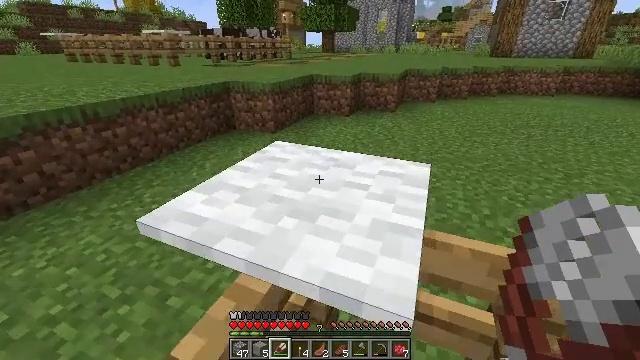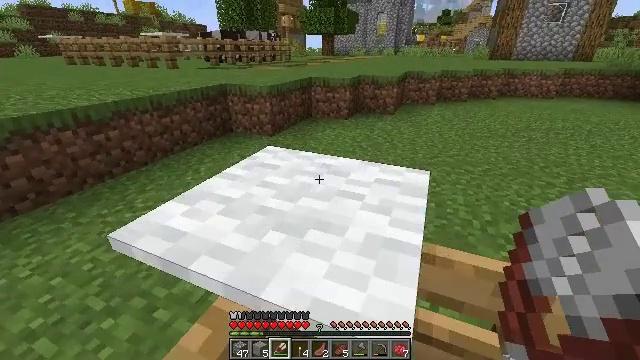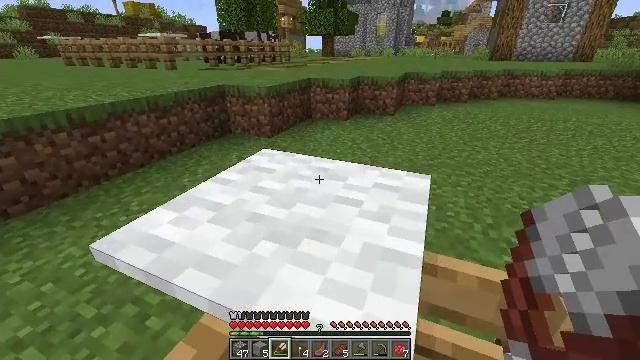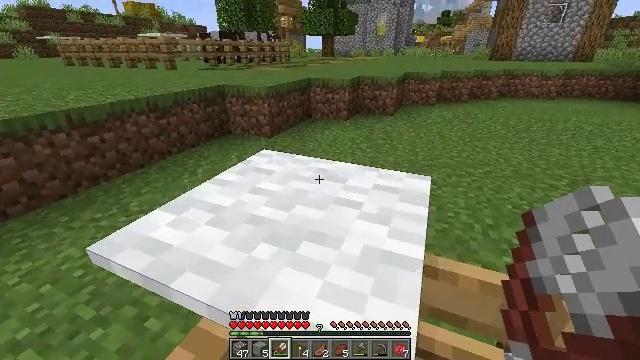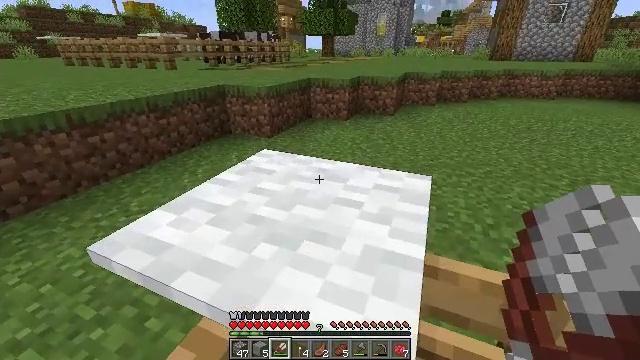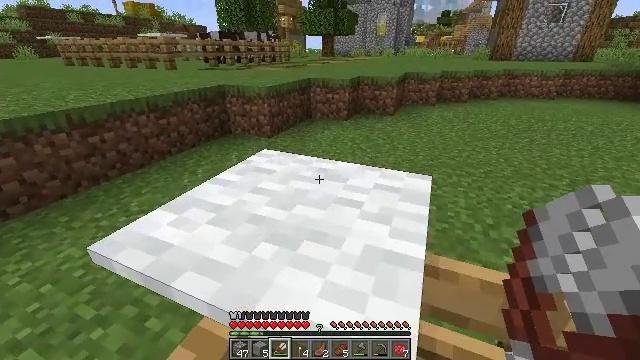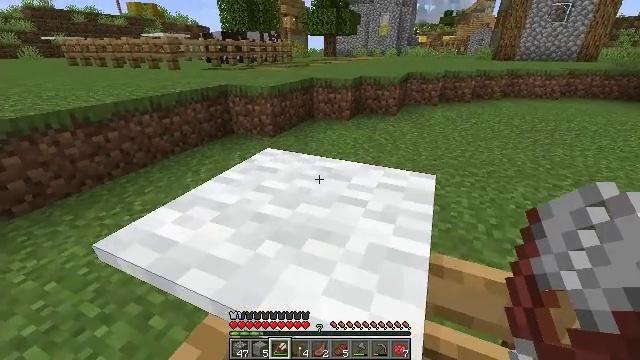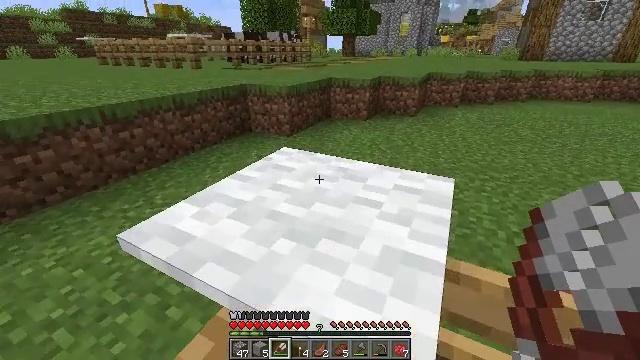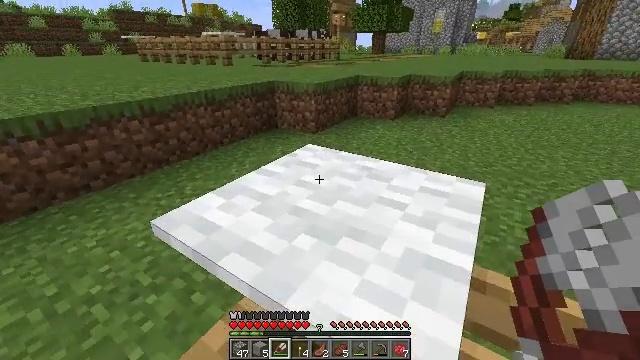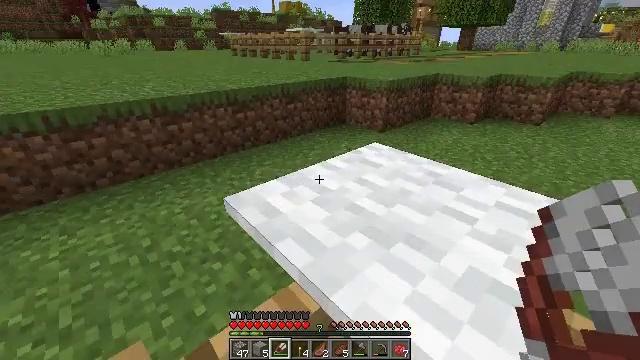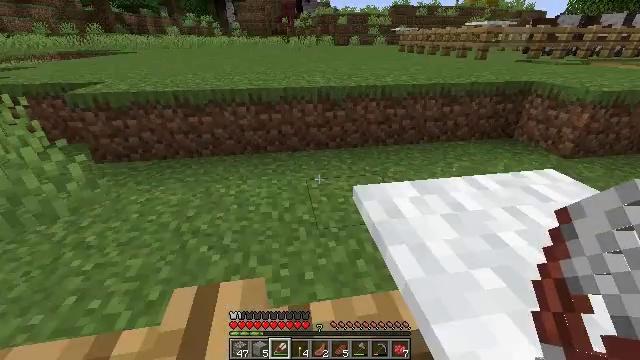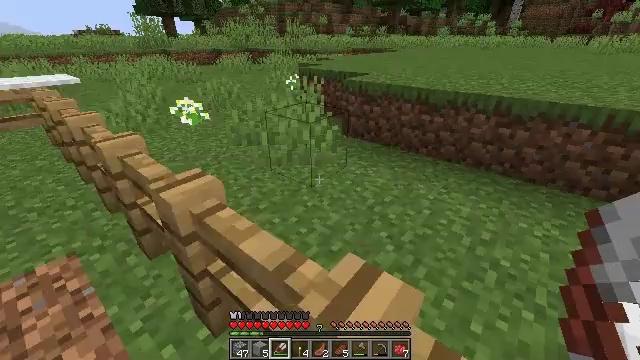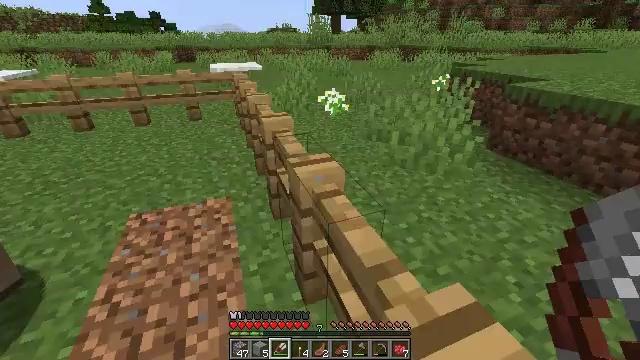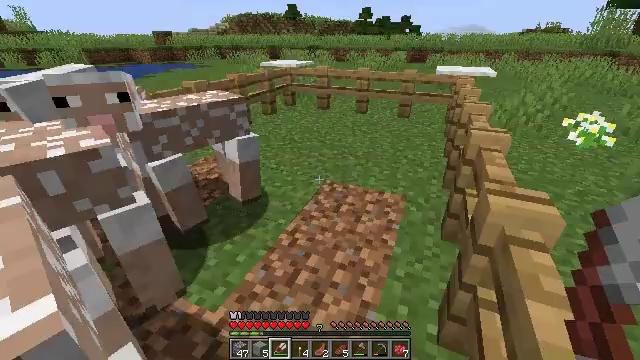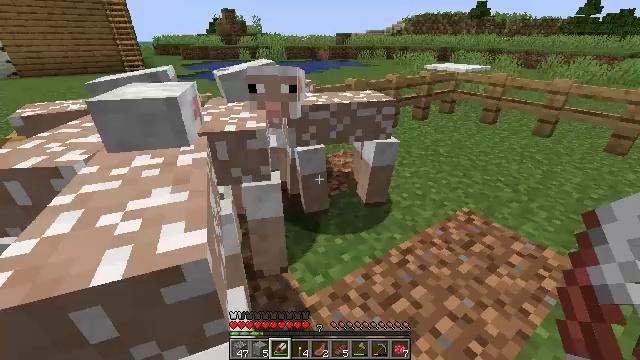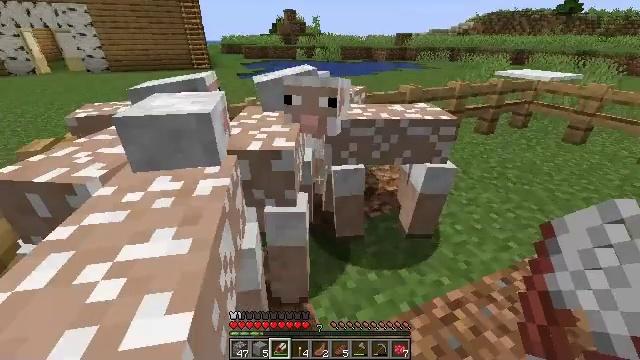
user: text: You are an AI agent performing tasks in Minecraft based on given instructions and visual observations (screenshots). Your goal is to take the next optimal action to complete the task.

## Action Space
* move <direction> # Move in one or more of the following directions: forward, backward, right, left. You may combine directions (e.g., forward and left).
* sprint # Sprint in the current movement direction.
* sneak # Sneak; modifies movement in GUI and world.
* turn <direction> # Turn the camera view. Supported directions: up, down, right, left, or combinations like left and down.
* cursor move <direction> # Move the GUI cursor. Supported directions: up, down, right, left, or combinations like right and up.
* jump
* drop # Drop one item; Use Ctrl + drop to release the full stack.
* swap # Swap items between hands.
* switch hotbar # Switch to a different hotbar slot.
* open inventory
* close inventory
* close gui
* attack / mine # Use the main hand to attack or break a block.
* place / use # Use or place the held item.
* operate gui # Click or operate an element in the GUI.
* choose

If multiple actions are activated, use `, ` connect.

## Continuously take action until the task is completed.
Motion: motion action
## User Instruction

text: Make an iron door with iron ingots in the crafting table.
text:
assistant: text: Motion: no_op
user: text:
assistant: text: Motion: no_op
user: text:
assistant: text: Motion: no_op
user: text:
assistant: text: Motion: no_op
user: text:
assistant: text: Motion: no_op
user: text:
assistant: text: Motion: no_op
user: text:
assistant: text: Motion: turn left
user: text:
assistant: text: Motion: turn left
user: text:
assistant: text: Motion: turn left
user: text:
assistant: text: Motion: turn left
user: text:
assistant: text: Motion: turn left
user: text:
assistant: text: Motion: turn left
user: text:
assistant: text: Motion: move forward, turn left
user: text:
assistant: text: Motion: move forward, turn left
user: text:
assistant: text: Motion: move forward, turn left
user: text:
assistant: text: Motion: move forward, turn left
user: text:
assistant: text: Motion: move forward
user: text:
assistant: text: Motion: move forward
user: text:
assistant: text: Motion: move forward
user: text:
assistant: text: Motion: move forward, turn up
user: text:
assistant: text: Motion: move forward
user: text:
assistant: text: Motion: move forward
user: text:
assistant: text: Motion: move forward
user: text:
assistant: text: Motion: move forward
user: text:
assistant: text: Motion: move forward
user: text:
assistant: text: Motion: move forward
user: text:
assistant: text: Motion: move forward
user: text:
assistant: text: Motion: move forward
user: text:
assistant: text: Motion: move forward
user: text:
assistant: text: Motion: move forward, turn right